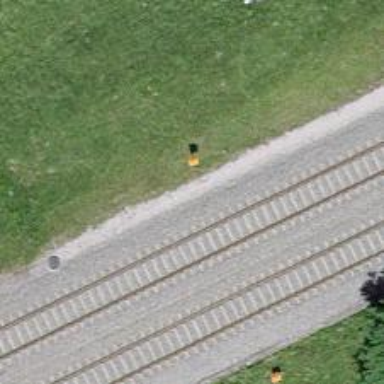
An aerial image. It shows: Aerial marker supported by pole.